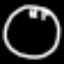
Label: clock